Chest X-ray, PA view. Patient: 14 years old, sex M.
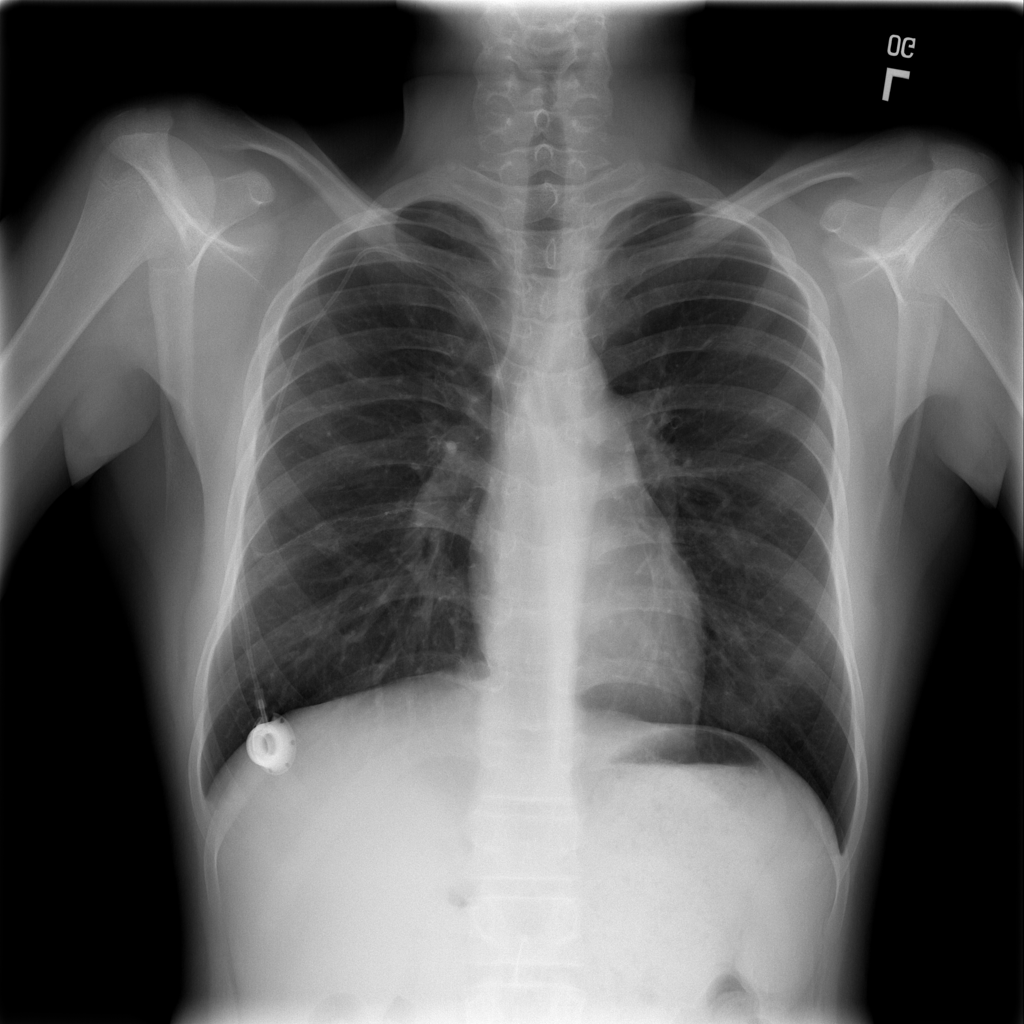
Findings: No Finding